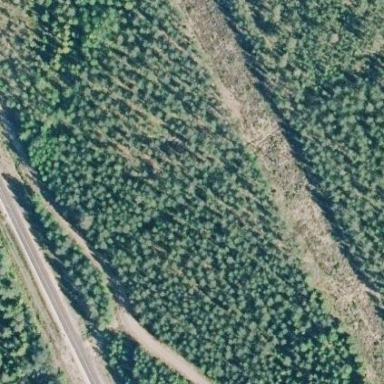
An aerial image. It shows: Forest area.